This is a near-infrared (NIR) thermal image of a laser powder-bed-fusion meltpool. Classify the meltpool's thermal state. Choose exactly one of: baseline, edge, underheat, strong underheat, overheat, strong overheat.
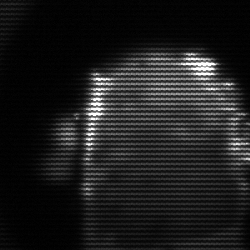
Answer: baseline